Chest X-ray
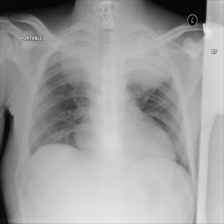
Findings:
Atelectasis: negative
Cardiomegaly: negative
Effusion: negative
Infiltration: negative
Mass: positive
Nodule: negative
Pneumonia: negative
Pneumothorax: negative
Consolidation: negative
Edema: negative
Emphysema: negative
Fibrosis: negative
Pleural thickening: negative
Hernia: negative